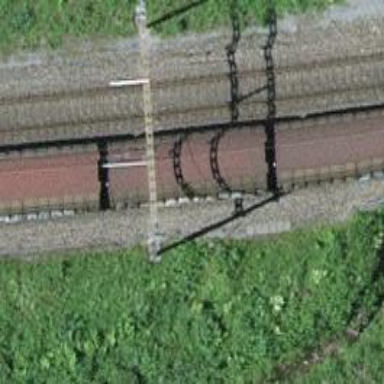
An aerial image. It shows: Milestone along the railway with catenary mast.